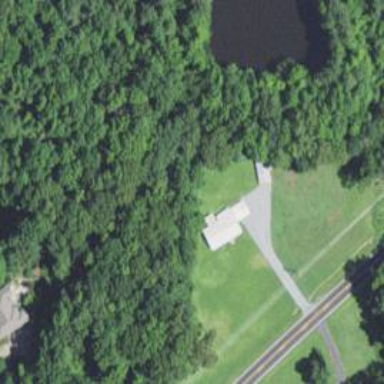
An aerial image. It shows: Driveway leading to service road.